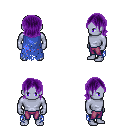
a pixel art fantasy rpg character, male body template, dark elf, purple skin, blue tattered cape, magenta pants, purple long bangs hairstyle, four views (front, back, left, right), 2x2 character sprite sheet, small pixel art, hard edges, no anti-aliasing